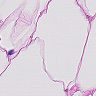
Metastatic tissue present: no